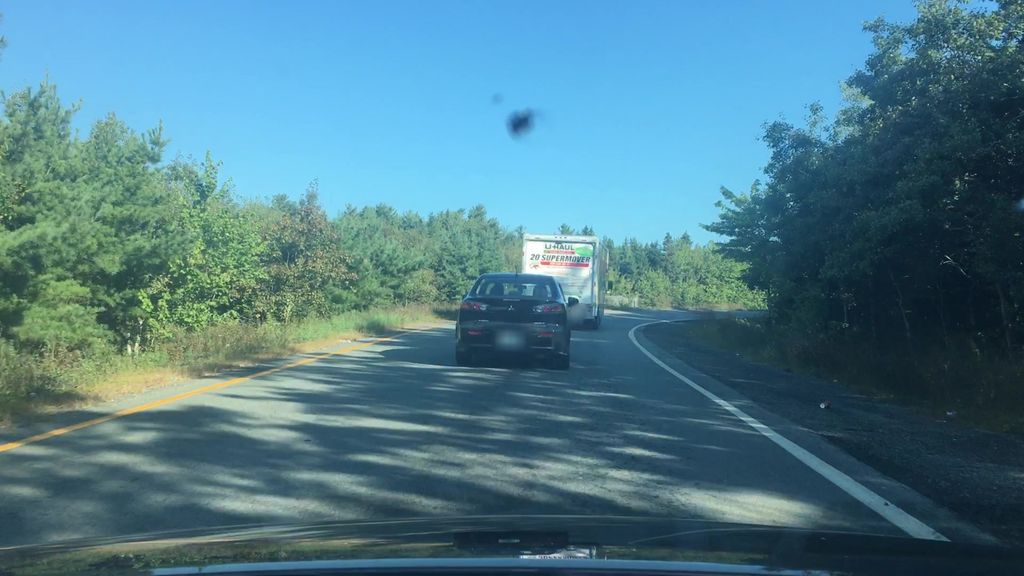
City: halifax